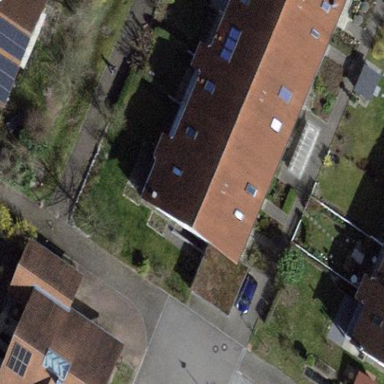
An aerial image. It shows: Terrace building.